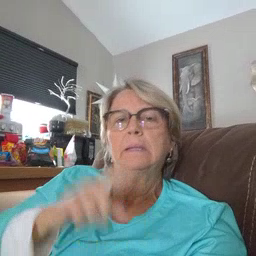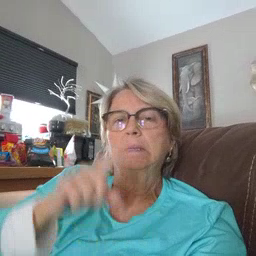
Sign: man